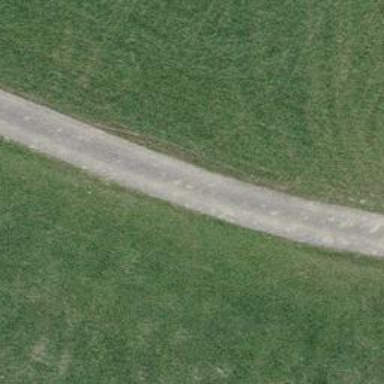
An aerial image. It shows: Track with grade 1 quality.